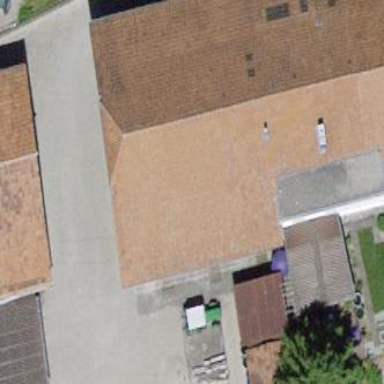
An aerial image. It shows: Farm building.